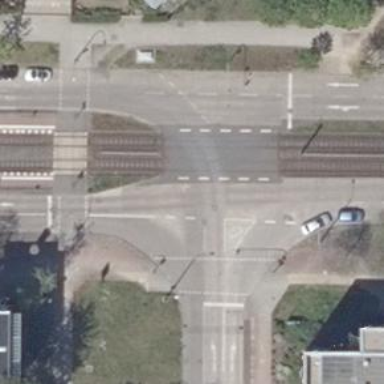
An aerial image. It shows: Road with traffic signals.